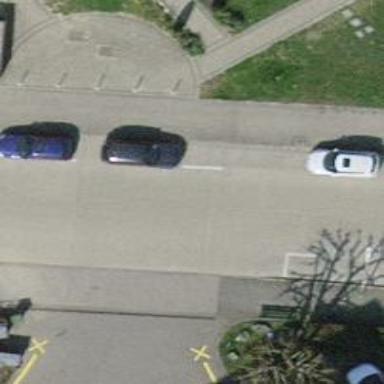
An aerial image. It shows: Unclassified road with asphalt surface. There are sidewalks on both sides.